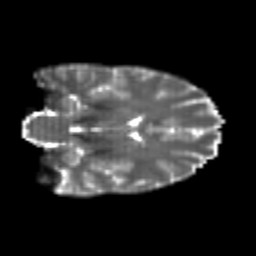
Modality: T2w
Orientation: coronal
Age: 24
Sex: female
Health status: healthy
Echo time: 0.074 s